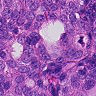
Metastatic tissue present: yes